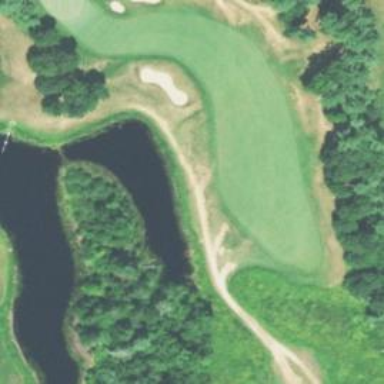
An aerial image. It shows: Water hazard in golf course. The hazard is natural water feature.